Interaction volume radius: 5 \u00c5
Interaction volume height: 35 \u00c5
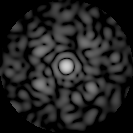
Disorder parameter: 0.6733